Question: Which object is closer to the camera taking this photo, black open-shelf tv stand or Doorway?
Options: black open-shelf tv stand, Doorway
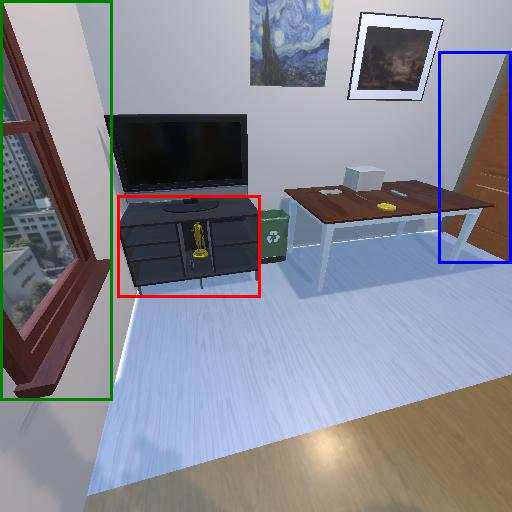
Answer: black open-shelf tv stand